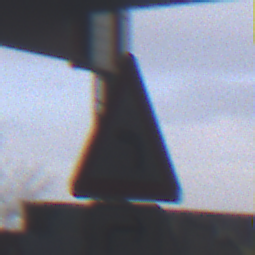
Verkehrszeichen: KurveLinks
Zusatzzeichen unten: RichtungsangabeDurchPfeile5
Umgebung: Roofed, Special
Tageszeit: Midday
Wetter: Overcast
Licht: Natural
Jahreszeit: NotSpecified
Kontrast: MediumContrast